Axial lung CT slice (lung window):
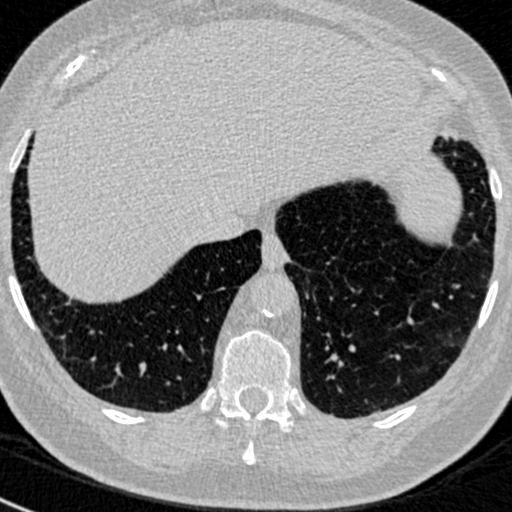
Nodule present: no